Question: # UPDATE
Plunker demo <URL>.
# Original Question
I've set up typeahead with angular bootstrap. Everything is working expect that none of the text is displayed.
My html...
'''
<input type="text" ng-model="selected" typeahead="state for state in states | filter:$viewValue"></input>
'''
My JS...
'''
angular.module('controllers')
.controller('BudgetTrackersCtrl', ["$scope", function($scope) {
$scope.states = ['Alabama', 'Alaska', 'Arizona', 'Arkansas', 'California', 'Colorado', 'Connecticut', 'Delaware', 'Florida', 'Georgia', 'Hawaii', 'Idaho', 'Illinois', 'Indiana', 'Iowa', 'Kansas', 'Kentucky', 'Louisiana', 'Maine', 'Maryland', 'Massachusetts', 'Michigan', 'Minnesota', 'Mississippi', 'Missouri', 'Montana', 'Nebraska', 'Nevada', 'New Hampshire', 'New Jersey', 'New Mexico', 'New York', 'North Dakota', 'North Carolina', 'Ohio', 'Oklahoma', 'Oregon', 'Pennsylvania', 'Rhode Island', 'South Carolina', 'South Dakota', 'Tennessee', 'Texas', 'Utah', 'Vermont', 'Virginia', 'Washington', 'West Virginia', 'Wisconsin', 'Wyoming'];
}]);
'''
My console returns no errors.
When I type in text into the inpt, I see the dropdown with the appropriate number of results returned, but no text. The left image is when the dropdown first appears and the image on the right is when my mouse hovers over one of the selections.

The html of the 'li' is below:
'''
<li ng-repeat="match in matches" ng-class="{active: isActive($index) }" ng-mouseenter="selectActive($index)" class="ng-scope active">
<a tabindex="-1" ng-click="selectMatch($index)" ng-bind-html-unsafe="match.label | typeaheadHighlight:query"></a>
</li>
'''
What's wrong and how do I fix this?
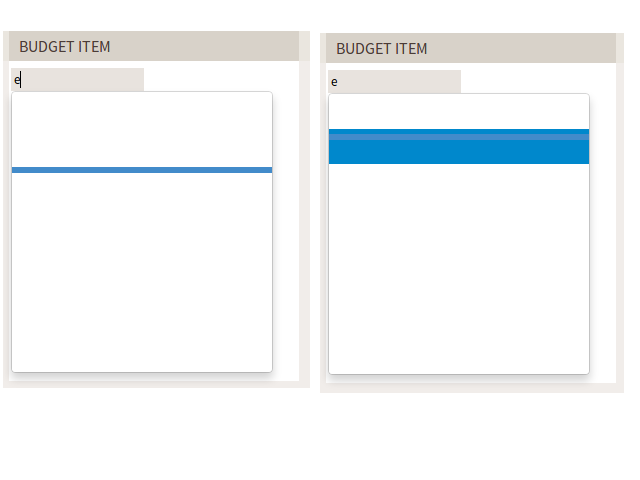
Answer: You forgot to add '//angular-ui.github.io/bootstrap/ui-bootstrap-tpls-0.11.0.js' as a script.
Here is working version <URL>